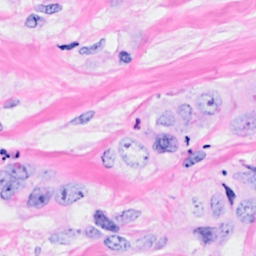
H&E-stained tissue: Breast